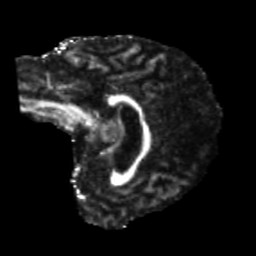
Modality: FA
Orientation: sagittal
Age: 69
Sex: female
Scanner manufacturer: siemens
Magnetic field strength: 3 T
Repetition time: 5.25 s
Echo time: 0.08 s